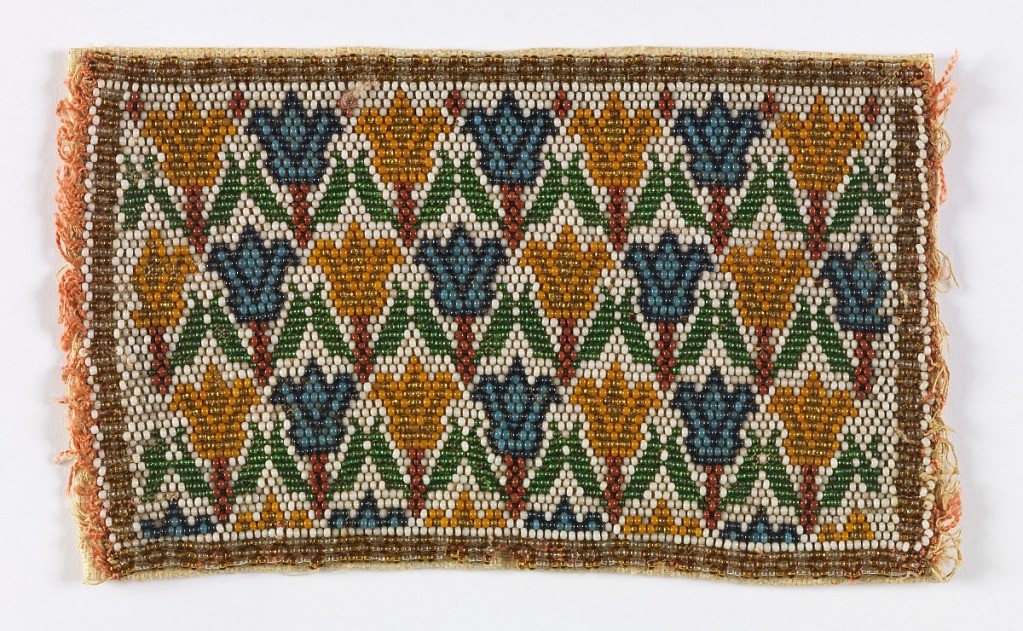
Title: Beadwork panel
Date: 1696
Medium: beads, linen Technique: beads strung according to pattern on linen cord one row at a time, then anchored with red silk around the cord and between each row
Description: Three panels originally made as sides for a beadwork box. The box would have needed several other panels and would have had an irregular shape. The shape of Panel A is a combination of a rectangle and trapezoid. The design is of the sacred monogram IHS surmounted by a cross and 1696 and is surrounded with a ring of flowers.